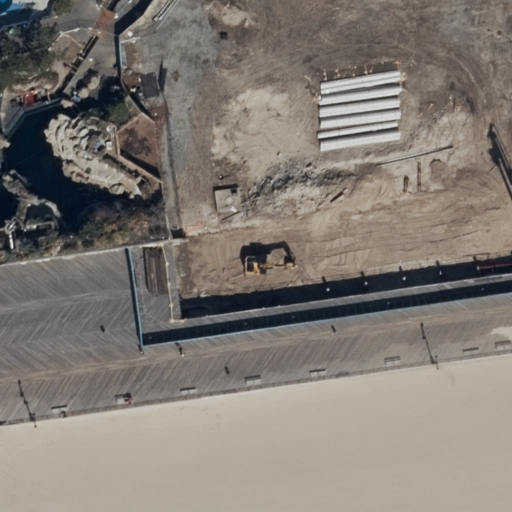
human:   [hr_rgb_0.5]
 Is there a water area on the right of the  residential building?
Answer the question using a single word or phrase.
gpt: no

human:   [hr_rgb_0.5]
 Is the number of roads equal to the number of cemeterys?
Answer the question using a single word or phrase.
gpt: no

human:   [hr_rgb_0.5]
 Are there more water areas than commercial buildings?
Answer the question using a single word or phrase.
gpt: yes

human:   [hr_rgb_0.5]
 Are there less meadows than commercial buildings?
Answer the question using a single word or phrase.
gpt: no

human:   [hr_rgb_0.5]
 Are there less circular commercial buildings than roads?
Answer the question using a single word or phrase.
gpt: yes

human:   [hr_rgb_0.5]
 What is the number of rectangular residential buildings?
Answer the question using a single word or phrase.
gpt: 1

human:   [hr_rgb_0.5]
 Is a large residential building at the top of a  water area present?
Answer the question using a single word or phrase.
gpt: no

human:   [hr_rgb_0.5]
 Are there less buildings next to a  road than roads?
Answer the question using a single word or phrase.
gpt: yes

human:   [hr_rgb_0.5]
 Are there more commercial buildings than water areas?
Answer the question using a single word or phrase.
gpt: no

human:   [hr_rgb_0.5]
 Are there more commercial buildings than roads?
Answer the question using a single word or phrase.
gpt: no

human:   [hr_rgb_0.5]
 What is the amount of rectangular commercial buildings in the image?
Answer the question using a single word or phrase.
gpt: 0

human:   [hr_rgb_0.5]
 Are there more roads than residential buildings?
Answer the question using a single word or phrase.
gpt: yes

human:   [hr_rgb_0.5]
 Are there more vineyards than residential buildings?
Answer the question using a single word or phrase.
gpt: no

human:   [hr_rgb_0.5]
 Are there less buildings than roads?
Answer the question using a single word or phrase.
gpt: yes

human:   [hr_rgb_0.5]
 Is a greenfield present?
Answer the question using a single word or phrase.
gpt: no

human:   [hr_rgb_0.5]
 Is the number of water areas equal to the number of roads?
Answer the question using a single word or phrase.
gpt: no

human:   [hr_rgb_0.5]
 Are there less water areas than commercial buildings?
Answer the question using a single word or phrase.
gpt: no

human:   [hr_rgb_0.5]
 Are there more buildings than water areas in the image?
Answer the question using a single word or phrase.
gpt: no

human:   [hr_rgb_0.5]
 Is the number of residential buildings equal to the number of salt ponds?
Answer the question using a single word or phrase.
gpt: no

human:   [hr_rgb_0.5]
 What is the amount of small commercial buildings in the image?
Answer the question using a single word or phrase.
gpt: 0

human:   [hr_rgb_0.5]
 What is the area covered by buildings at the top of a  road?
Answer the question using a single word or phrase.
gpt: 1m2

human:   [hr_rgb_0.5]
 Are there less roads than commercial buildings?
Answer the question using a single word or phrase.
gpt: no

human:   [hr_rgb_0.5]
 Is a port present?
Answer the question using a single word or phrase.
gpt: no

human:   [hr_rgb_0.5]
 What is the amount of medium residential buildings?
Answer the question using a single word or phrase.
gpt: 0

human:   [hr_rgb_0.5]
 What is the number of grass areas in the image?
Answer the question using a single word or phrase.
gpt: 0

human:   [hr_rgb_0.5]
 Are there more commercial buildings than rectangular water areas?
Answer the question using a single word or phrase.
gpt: no

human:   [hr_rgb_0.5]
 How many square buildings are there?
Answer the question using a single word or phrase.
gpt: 0

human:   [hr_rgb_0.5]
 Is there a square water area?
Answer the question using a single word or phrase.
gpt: no

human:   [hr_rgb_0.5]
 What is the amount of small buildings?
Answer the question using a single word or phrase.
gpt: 1

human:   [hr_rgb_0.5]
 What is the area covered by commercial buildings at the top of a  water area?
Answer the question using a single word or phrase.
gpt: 0m2

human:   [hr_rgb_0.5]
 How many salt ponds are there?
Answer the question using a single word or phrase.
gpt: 0

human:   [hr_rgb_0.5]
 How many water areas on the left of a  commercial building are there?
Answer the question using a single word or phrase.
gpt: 0

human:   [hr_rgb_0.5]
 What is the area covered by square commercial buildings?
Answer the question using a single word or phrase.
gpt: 0m2

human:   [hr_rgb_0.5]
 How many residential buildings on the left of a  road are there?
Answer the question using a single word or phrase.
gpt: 0

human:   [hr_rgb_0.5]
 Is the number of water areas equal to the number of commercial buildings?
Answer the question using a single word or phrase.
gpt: no

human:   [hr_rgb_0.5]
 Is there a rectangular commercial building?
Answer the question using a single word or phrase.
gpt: no